Field crop: tomato
Growth stage: 1
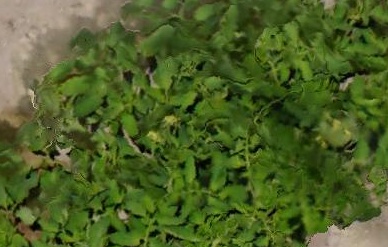
Species: tomato